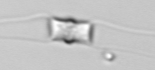
Label: Chaetoceros_didymus